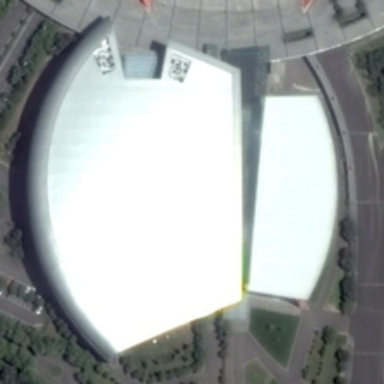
Many green trees are near a large white building .